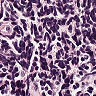
Metastatic tissue present: no